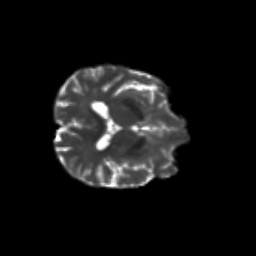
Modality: T2w
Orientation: axial
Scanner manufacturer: siemens
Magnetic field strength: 3 T
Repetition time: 9.2 s
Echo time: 0.084 s